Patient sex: M
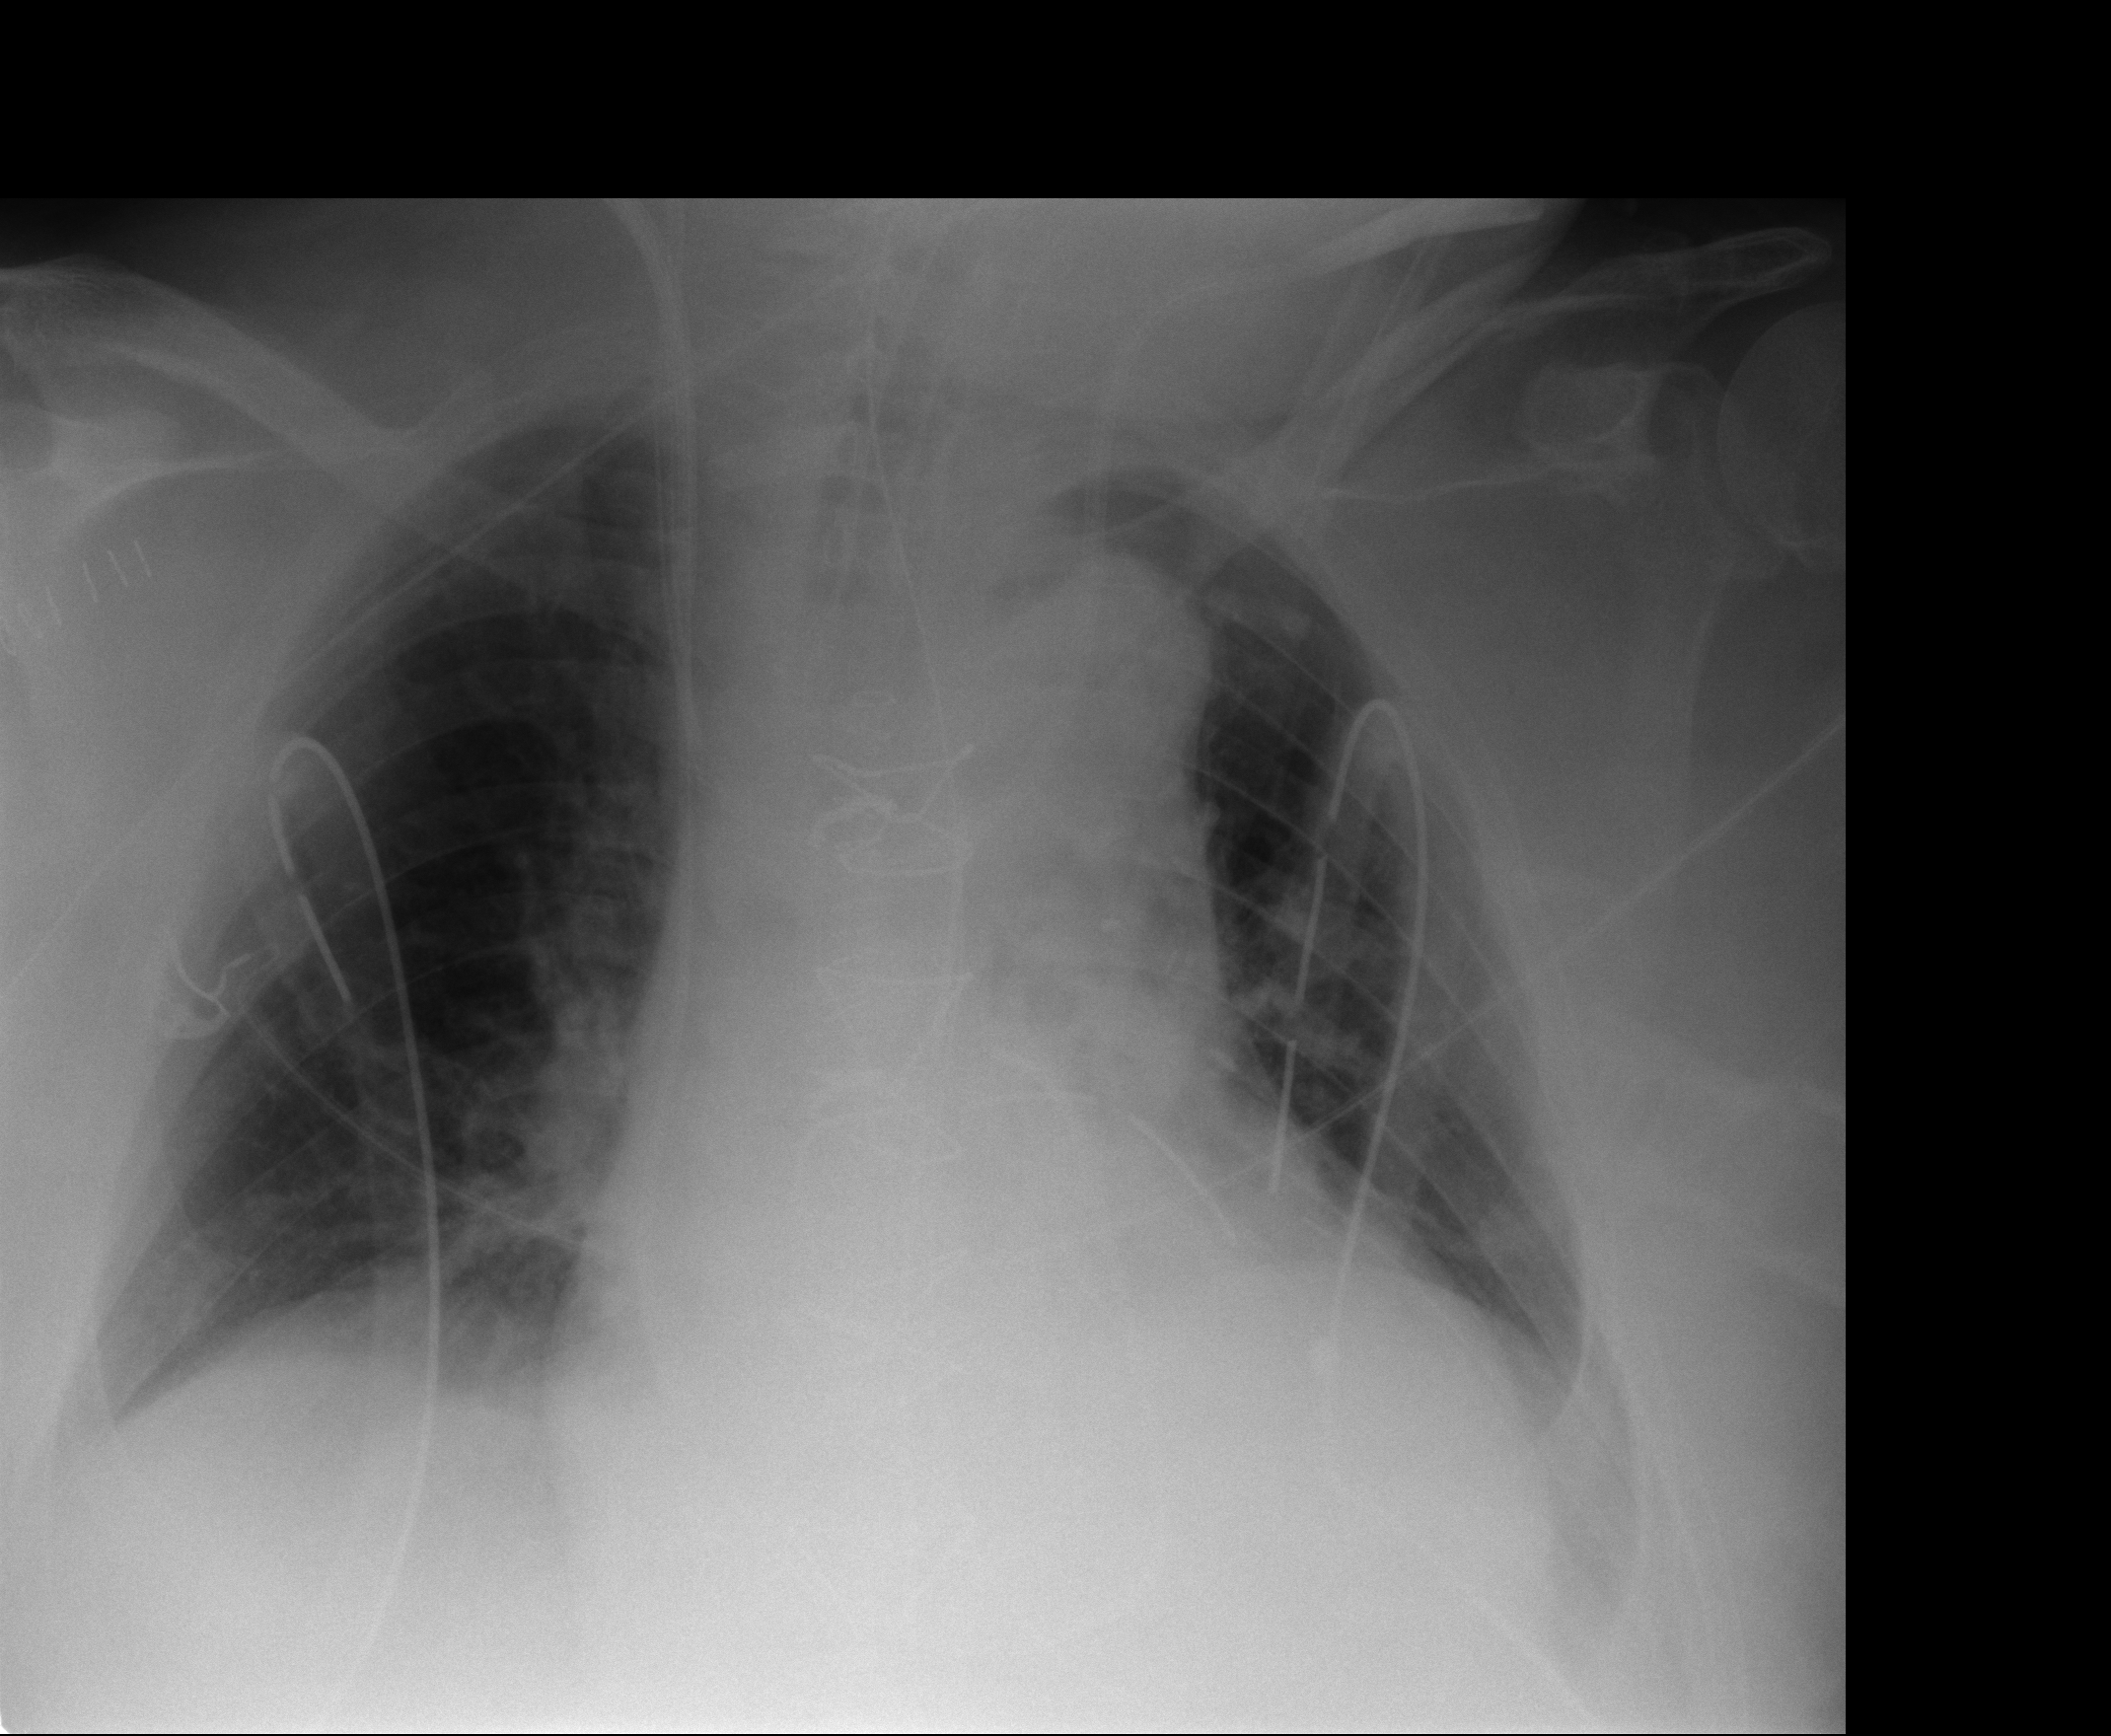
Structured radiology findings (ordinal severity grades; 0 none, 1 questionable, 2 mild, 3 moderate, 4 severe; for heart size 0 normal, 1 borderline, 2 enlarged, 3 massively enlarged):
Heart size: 2
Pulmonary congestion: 2
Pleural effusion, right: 2
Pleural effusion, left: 2
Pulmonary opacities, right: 0
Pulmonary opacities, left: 0
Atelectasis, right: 1
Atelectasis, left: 2